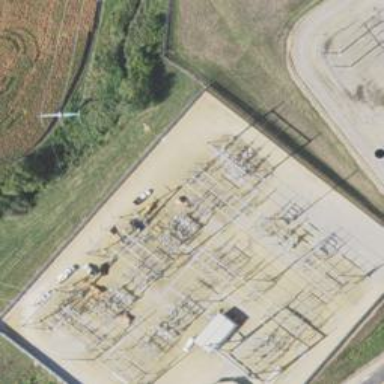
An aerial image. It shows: Switch for power supply.